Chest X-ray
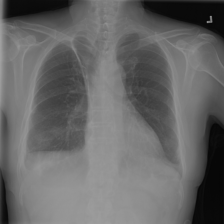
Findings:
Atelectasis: negative
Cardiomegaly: negative
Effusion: negative
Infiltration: negative
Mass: negative
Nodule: negative
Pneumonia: negative
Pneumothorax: positive
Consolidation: negative
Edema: negative
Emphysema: negative
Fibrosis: negative
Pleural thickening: negative
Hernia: negative